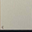
Piece: xx